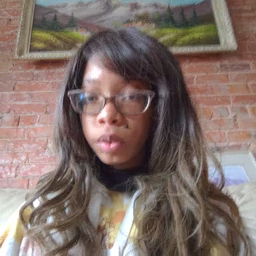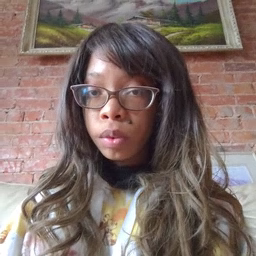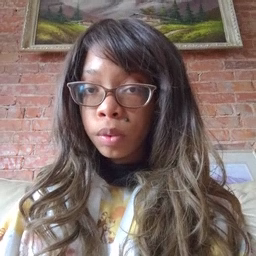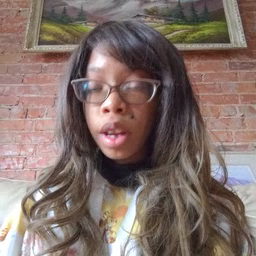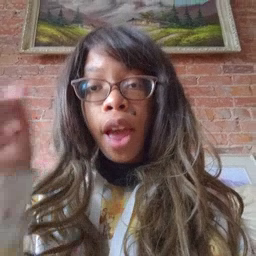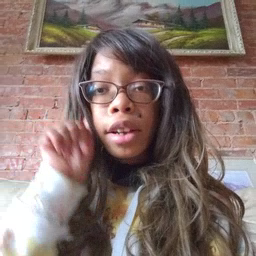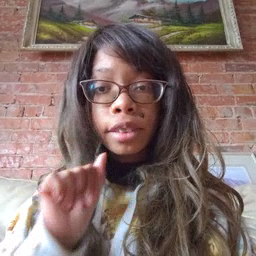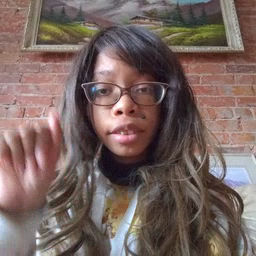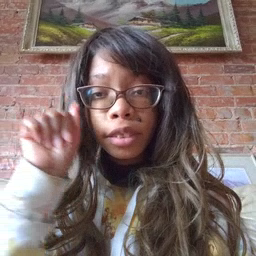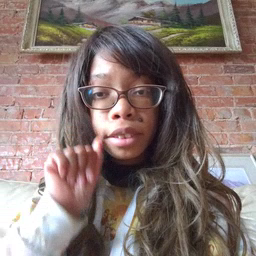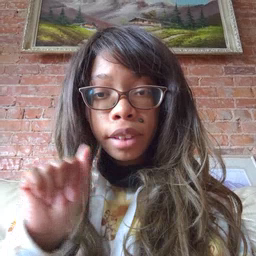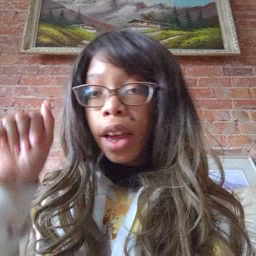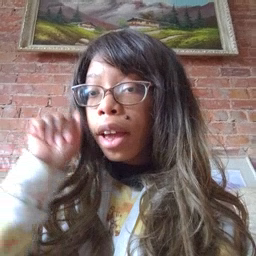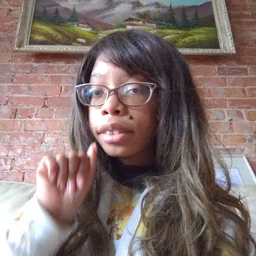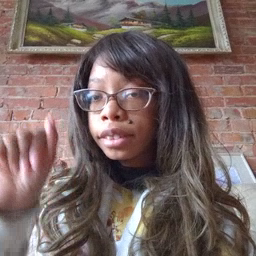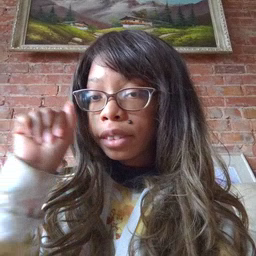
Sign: aunt